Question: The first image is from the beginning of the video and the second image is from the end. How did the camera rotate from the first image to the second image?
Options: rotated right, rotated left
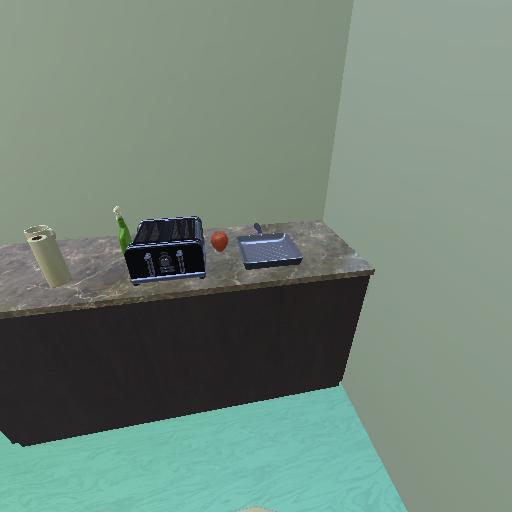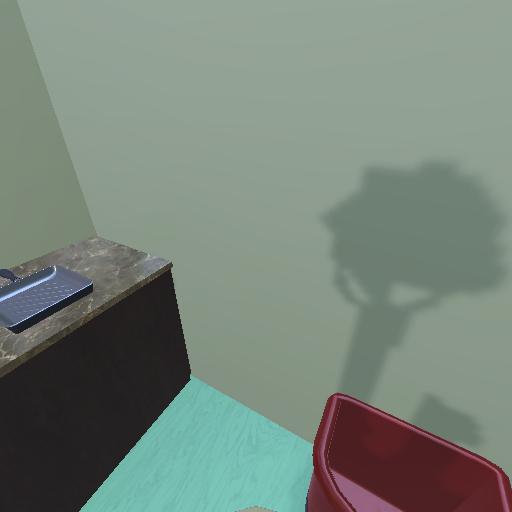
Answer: rotated right